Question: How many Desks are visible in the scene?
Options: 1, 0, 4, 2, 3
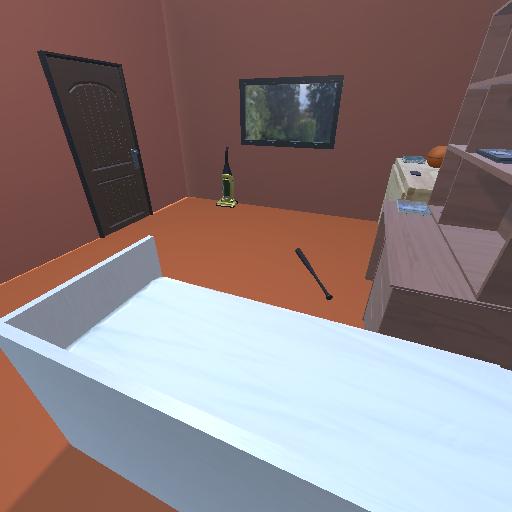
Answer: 1